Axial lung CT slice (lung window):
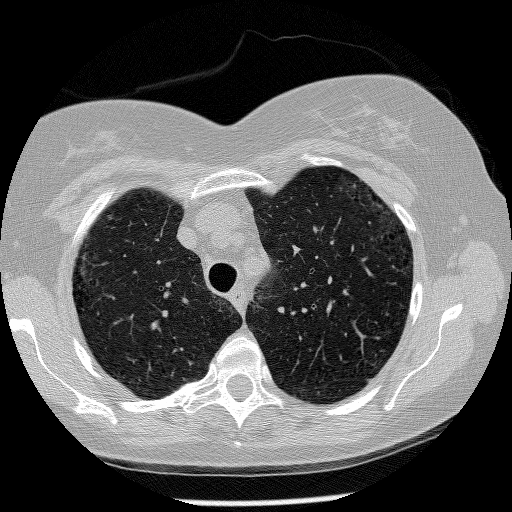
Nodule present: no